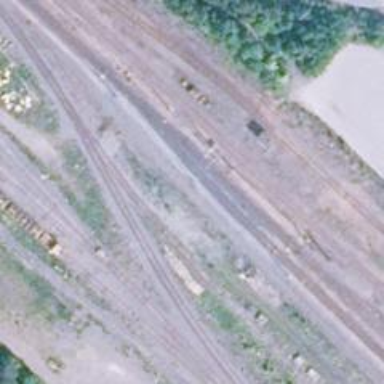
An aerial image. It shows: Unused railway yard.